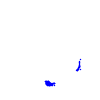
Particle: proton